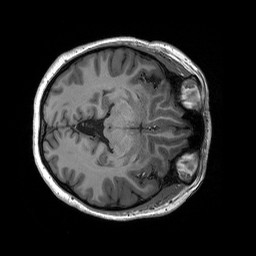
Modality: T1w
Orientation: axial
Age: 23
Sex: female
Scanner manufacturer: siemens
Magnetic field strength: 3 T
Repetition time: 2.53 s
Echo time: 0.00227 s